Question: I encountered a strange problem on the 'rightBarButtonItem' of 'UINavigationController'. The margin of the button disappears on 'iOS7', so it looks like this:

At first, I thought it was some mistakes in my 'UINavigationController' related categories, but I removed all my customisation code and all the header files of categories, and simply use a UINavigationController and an empty view controller.
In '- (BOOL)application:(UIApplication *)application didFinishLaunchingWithOptions:(NSDictionary *)launchOptions'
'''
self.window = [[[UIWindow alloc] initWithFrame:[[UIScreen mainScreen] bounds]] autorelease];
VCTestViewController *vc = [[[VCTestViewController alloc]init]autorelease];
UINavigationController *nc = [[[UINavigationController alloc]initWithRootViewController:vc]autorelease];
self.window.rootViewController = nc;
[self.window makeKeyAndVisible];
'''
In 'VCTestViewController.m -> viewDidLoad'
'''
self.view.backgroundColor = [UIColor whiteColor];
self.navigationItem.rightBarButtonItem = [[UIBarButtonItem alloc]initWithTitle:@"hello" style:UIBarButtonItemStyleBordered target:nil action:nil];
'''
The problem still exists(as shown above). I can't figure out what is wrong. Do you have any idea about this problem?
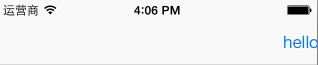
Answer: I finally figure out what happened.
The link given by bhargavi is not the solution of my problem, but it's the cause of my problem. One of my colleagues wrote a category of 'UINavigationItem' to narrow the empty space in iOS7. He then used method swizzling to exchanged the system method 'setRightBarButtonItem:' with his own method. I didn't realise this.
So I think method swizzling would be extremely dangerous if you exchange the system methods with your own methods.